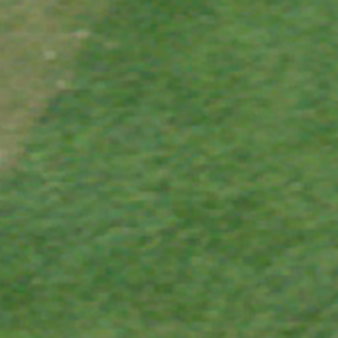
Label: other